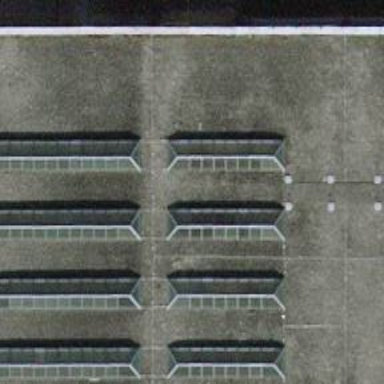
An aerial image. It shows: Bicycle parking area with racks.